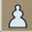
Piece: wP